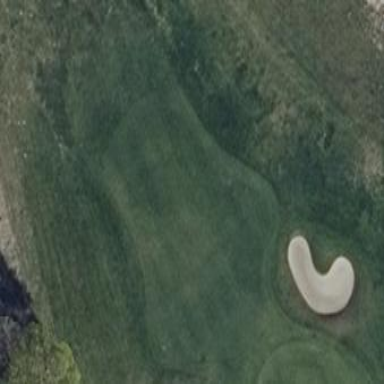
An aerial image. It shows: Golf fairway in the image.